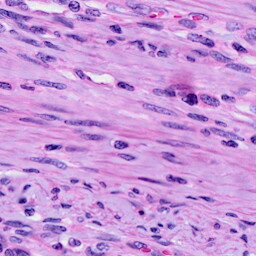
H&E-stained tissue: Cervix